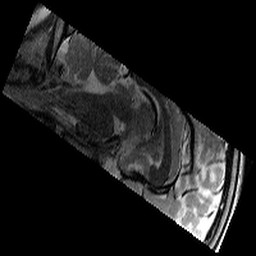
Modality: T2w
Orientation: sagittal
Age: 9
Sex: male
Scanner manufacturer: siemens
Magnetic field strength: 3 T
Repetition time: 9.23 s
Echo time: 0.067 s